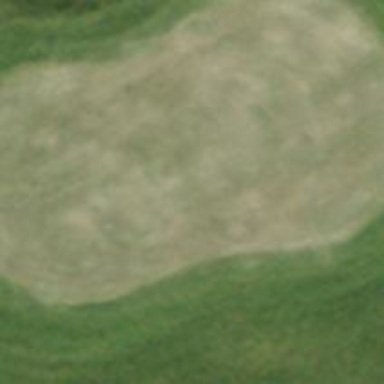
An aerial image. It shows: Golf green.